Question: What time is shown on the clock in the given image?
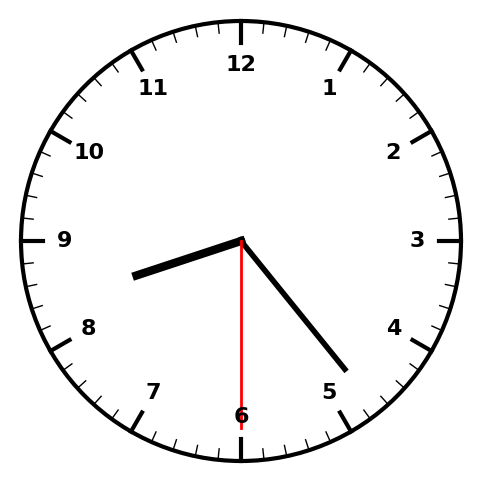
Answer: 08:23:30